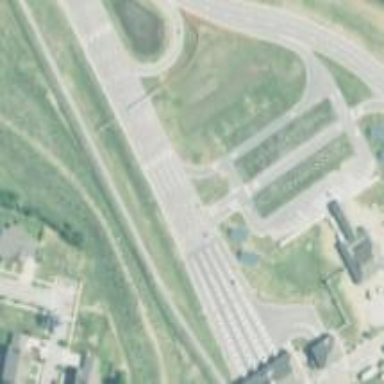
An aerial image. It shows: Motorway junction.